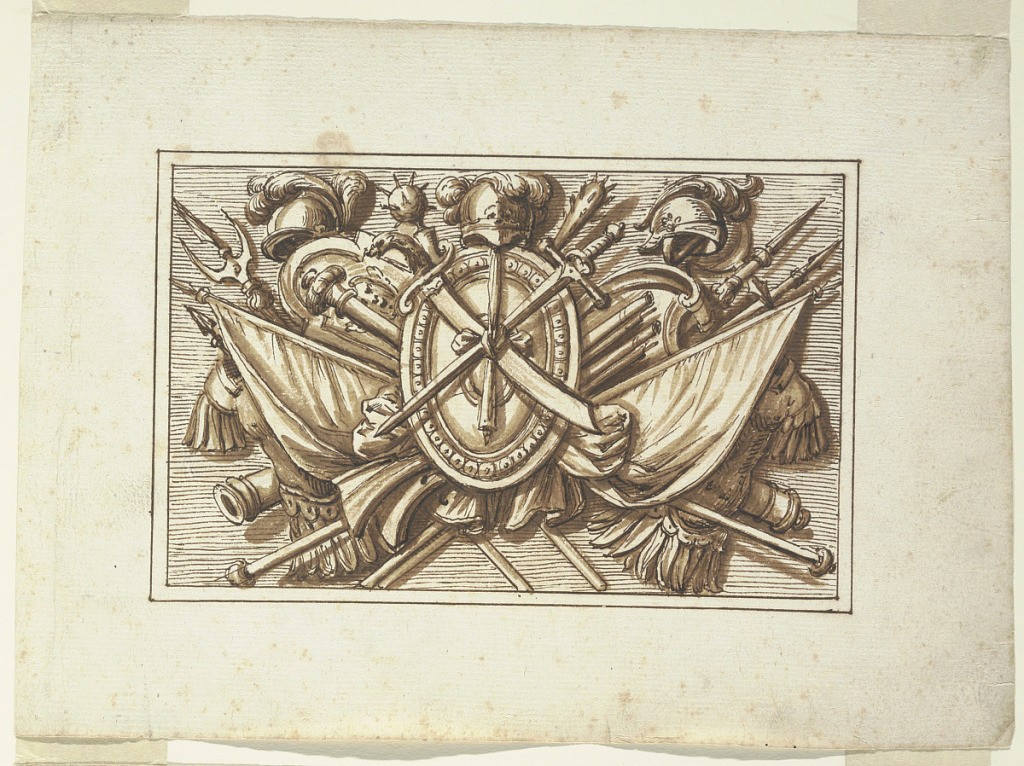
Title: One set of trophies of weapons of war as a decoration for horizontal panels. Intended to be engraved
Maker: Francesco Bedeschini, Italian
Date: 1675-1699
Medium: Pen, brush, sepia
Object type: Drawing
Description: The drawing has two borderlines, the background bearing horizontal lines. Intended to be engraved